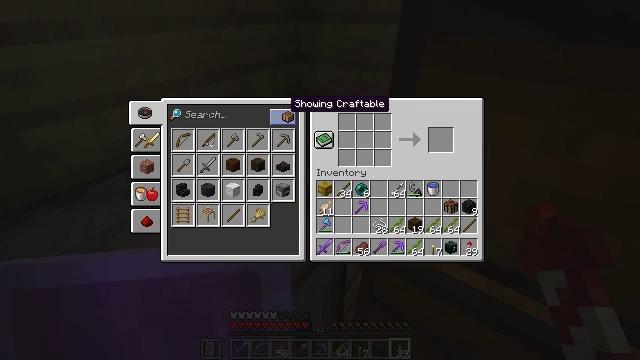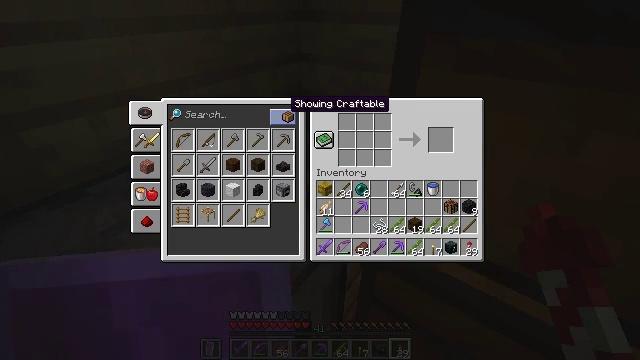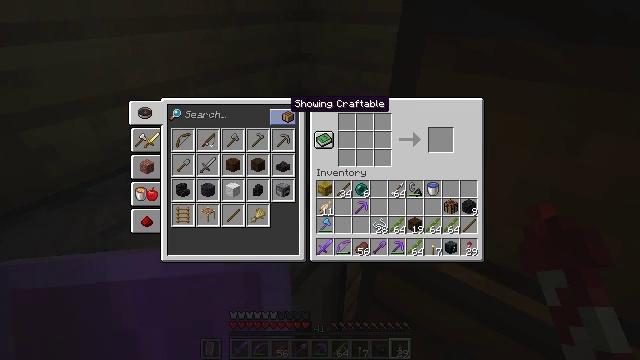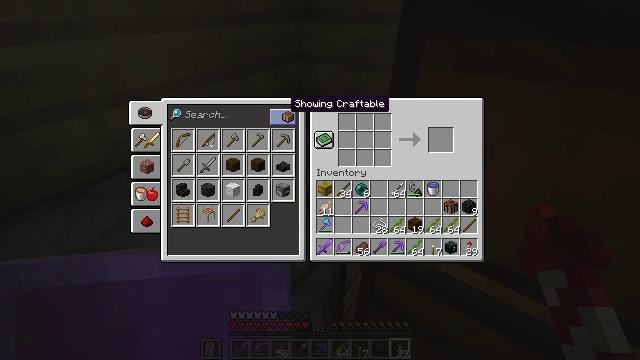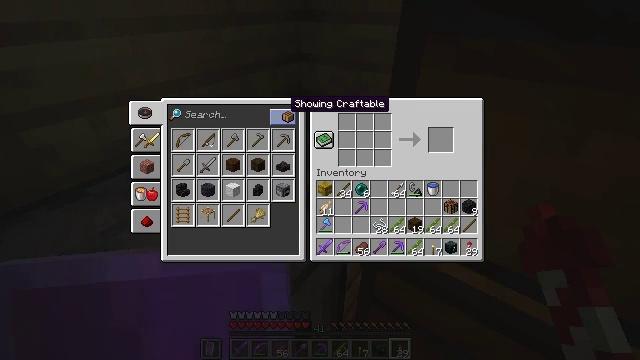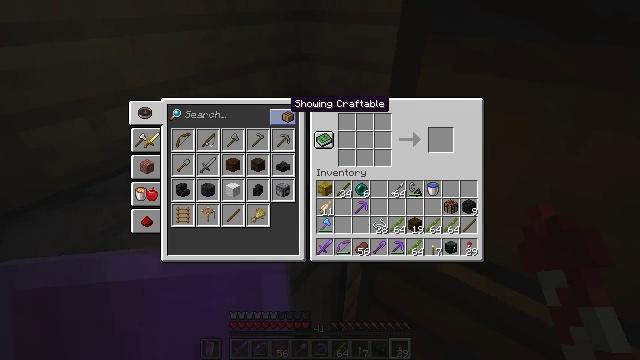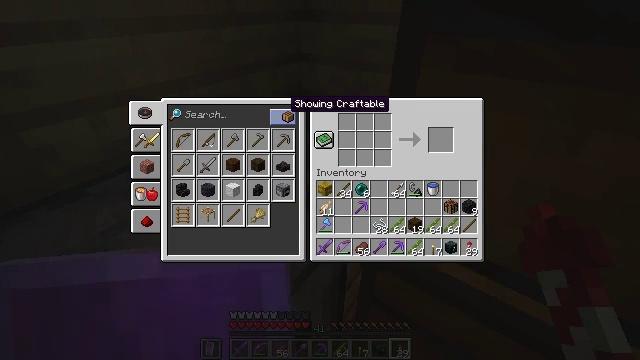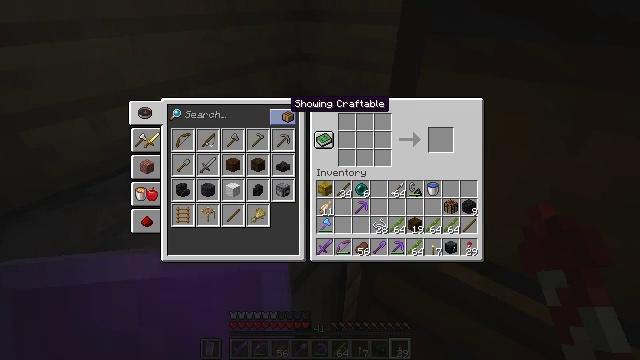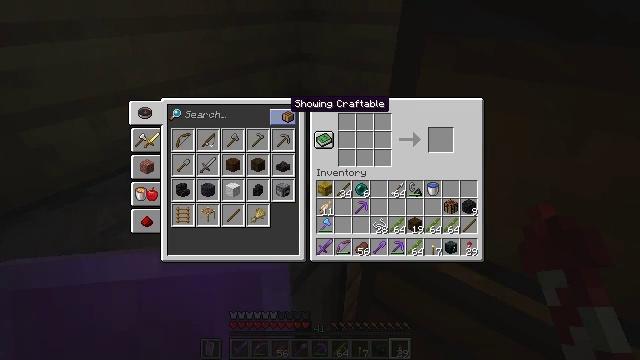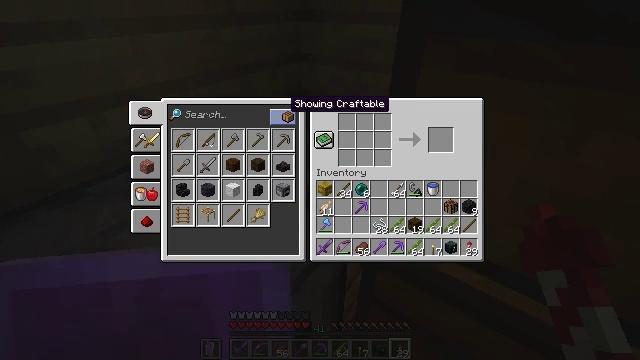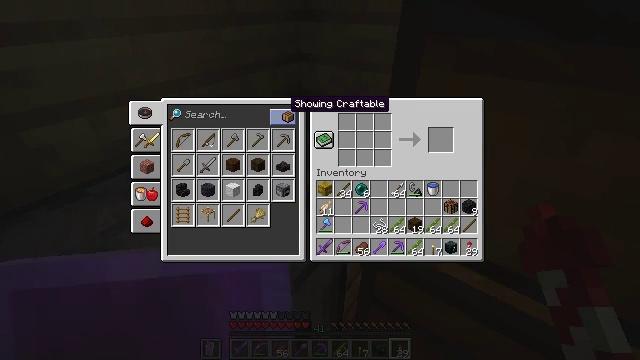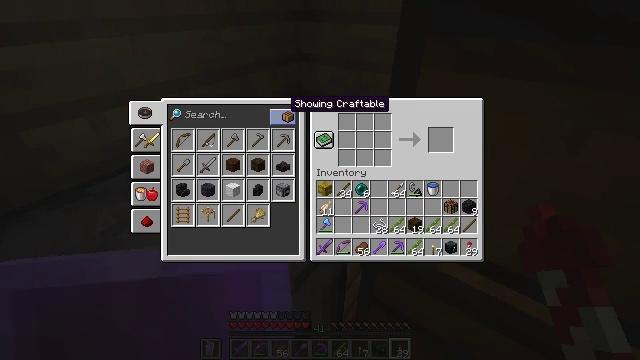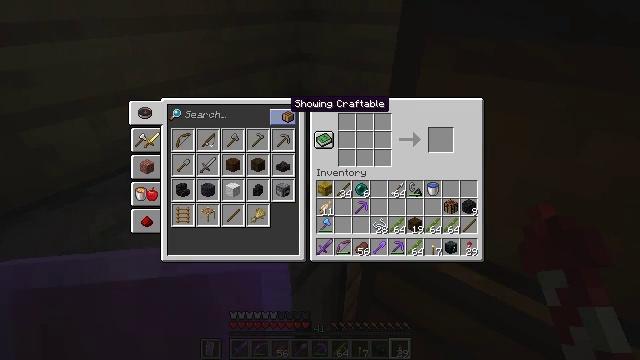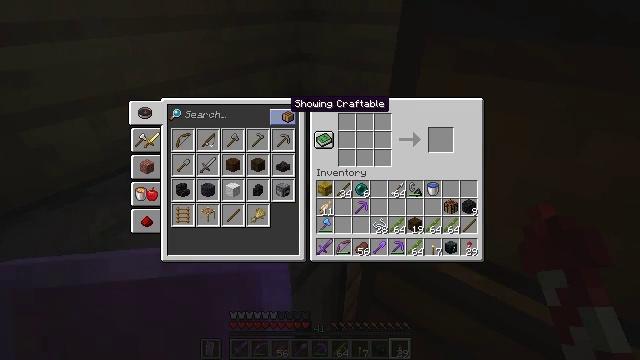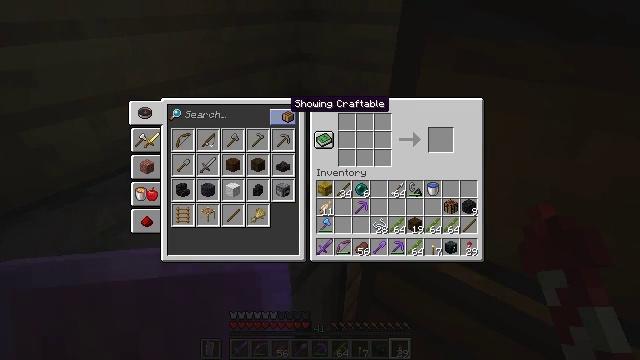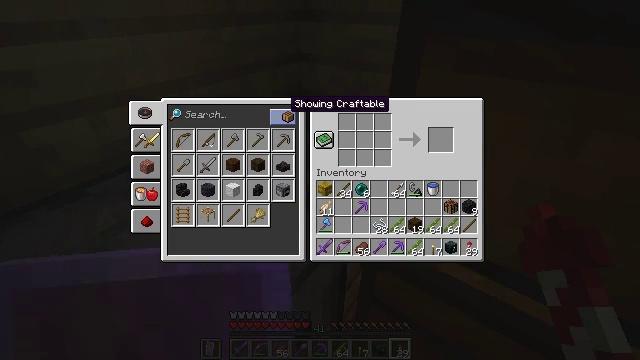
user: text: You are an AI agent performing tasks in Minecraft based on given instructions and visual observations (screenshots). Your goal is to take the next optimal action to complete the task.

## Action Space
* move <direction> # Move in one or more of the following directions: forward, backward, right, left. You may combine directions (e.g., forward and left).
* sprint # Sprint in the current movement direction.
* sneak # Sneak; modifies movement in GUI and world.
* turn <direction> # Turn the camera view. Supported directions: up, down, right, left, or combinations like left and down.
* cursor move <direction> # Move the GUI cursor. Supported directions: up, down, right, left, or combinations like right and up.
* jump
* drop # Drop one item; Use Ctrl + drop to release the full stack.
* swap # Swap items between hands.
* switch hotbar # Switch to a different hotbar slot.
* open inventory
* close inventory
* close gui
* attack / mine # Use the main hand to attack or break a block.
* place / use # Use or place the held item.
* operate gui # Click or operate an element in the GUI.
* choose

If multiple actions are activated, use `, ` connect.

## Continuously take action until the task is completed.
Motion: motion action
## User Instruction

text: Combine bamboo and string to craft scaffolding.
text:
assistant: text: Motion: no_op
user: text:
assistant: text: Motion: no_op
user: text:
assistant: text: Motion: no_op
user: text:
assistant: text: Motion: no_op
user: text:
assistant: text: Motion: no_op
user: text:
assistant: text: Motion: no_op
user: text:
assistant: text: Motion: no_op
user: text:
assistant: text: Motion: no_op
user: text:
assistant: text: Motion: no_op
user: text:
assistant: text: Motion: no_op
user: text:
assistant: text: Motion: no_op
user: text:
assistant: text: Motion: no_op
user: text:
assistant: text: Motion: no_op
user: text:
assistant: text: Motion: no_op
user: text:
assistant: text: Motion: no_op
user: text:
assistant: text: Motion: no_op
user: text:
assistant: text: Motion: no_op
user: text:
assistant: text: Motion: no_op
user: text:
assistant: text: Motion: no_op
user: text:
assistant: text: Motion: no_op
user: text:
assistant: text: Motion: no_op
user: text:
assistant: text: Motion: no_op
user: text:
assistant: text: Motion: no_op
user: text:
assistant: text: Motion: turn left and down
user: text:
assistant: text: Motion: turn left and up
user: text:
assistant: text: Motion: turn left and up
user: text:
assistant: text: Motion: turn left and up
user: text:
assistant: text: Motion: no_op
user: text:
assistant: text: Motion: no_op
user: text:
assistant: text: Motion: no_op